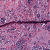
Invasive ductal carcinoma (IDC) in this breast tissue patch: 1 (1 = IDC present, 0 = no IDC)